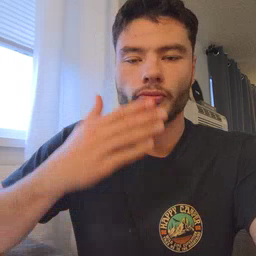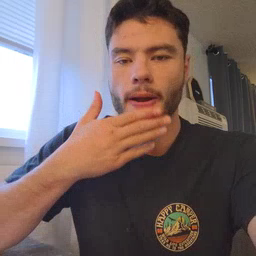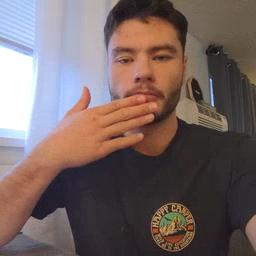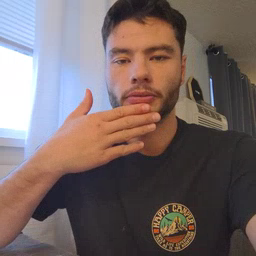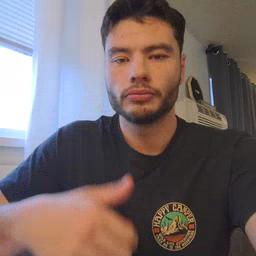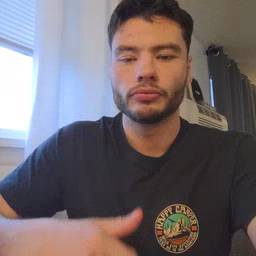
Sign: napkin